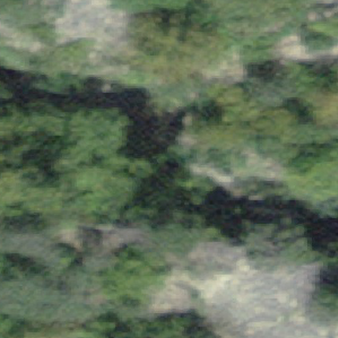
Label: other